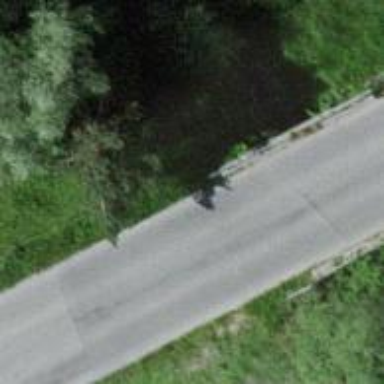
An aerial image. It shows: Tertiary road with asphalt surface.